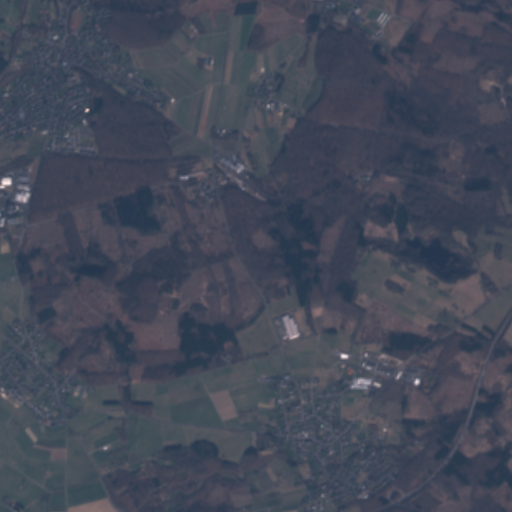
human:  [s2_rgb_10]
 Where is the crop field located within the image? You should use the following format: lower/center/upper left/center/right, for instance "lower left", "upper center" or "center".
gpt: The crop field is located in the upper center of the image.
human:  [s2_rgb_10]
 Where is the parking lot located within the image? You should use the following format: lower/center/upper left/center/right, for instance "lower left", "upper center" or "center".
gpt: The parking lot is located in the upper left of the image.
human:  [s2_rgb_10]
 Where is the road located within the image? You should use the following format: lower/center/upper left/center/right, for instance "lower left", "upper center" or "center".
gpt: There is no road in the image.